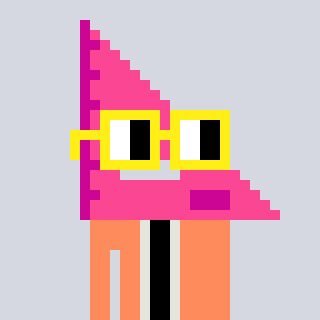
a pixel art character with square yellow glasses, a squadron ruler-shaped head and a peachy-colored body on a cool background